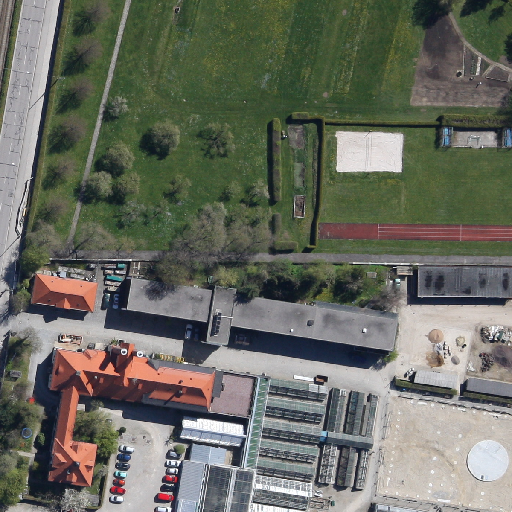
Referring expression: paved road